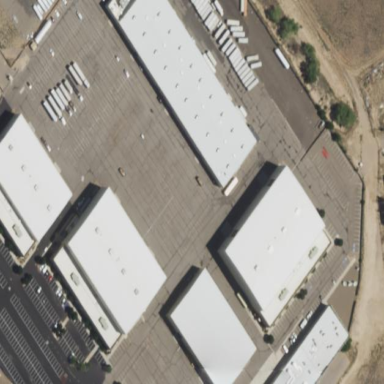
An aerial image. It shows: Industrial area.